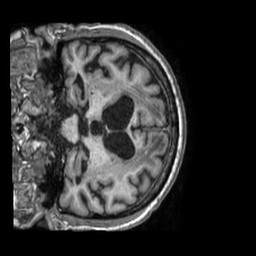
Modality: T1w
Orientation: coronal
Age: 67
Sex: female
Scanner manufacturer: philips
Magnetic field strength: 1.5 T
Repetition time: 0.007139 s
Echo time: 0.003234 s